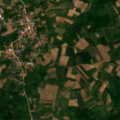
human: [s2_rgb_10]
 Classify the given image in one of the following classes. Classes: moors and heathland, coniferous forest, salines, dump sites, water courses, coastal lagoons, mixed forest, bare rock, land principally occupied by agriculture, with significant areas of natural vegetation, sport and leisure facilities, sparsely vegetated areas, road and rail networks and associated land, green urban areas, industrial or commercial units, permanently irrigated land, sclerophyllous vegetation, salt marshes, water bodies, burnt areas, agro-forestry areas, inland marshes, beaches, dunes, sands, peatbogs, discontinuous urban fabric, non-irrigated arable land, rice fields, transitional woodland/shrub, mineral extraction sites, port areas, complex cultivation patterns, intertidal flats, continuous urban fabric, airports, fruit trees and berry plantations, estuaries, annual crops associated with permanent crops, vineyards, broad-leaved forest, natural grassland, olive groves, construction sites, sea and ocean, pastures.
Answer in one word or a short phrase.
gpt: non-irrigated arable land, complex cultivation patterns, land principally occupied by agriculture, with significant areas of natural vegetation, broad-leaved forest